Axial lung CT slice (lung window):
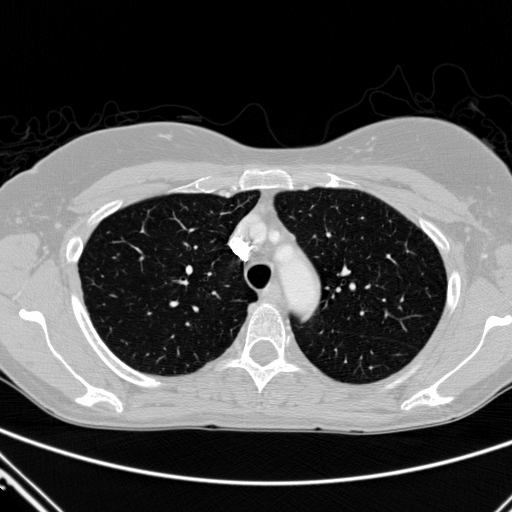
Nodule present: no